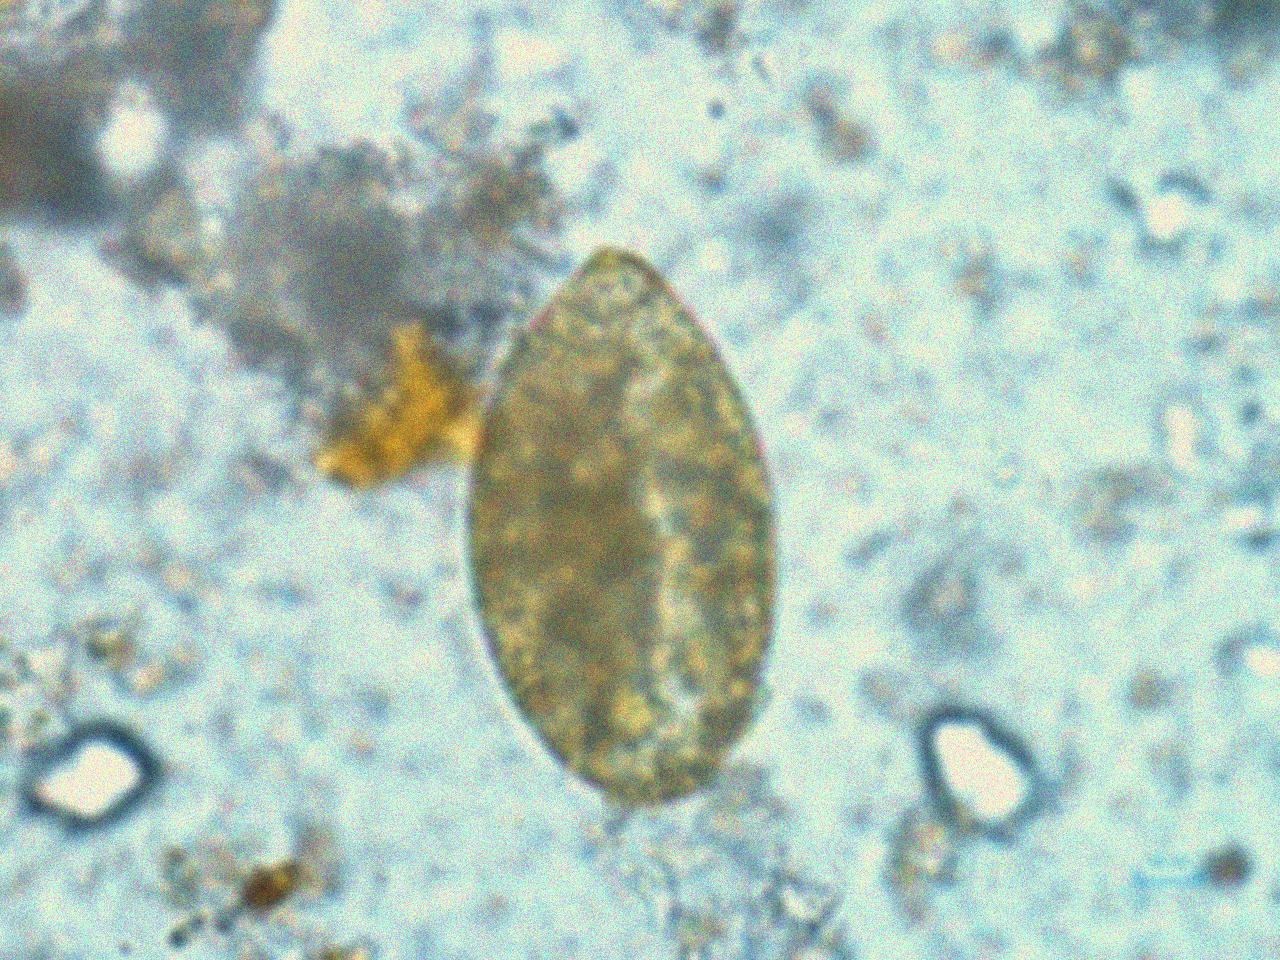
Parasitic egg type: Fasciolopsis buski